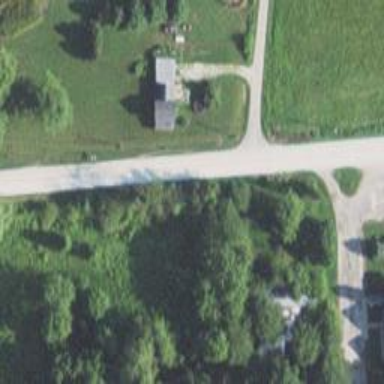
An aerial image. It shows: Tertiary road.